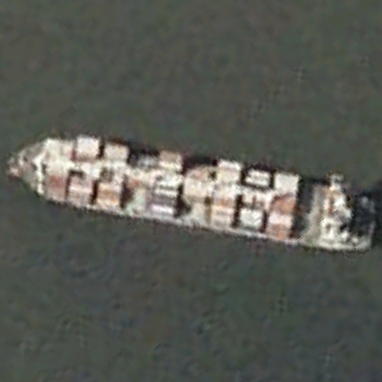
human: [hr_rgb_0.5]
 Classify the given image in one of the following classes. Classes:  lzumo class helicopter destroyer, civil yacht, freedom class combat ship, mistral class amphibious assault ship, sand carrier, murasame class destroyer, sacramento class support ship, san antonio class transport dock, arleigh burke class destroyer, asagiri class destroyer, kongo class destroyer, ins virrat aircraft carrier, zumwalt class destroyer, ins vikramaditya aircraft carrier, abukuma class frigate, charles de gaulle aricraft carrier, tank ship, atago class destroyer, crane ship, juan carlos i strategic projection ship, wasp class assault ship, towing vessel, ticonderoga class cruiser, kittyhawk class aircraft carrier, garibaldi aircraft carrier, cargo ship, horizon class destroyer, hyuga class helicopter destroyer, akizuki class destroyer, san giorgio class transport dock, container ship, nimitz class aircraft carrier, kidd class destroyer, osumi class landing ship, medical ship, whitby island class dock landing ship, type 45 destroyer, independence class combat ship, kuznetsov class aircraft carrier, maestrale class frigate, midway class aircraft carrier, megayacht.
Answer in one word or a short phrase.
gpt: Container ship